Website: slack
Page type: account-dashboard
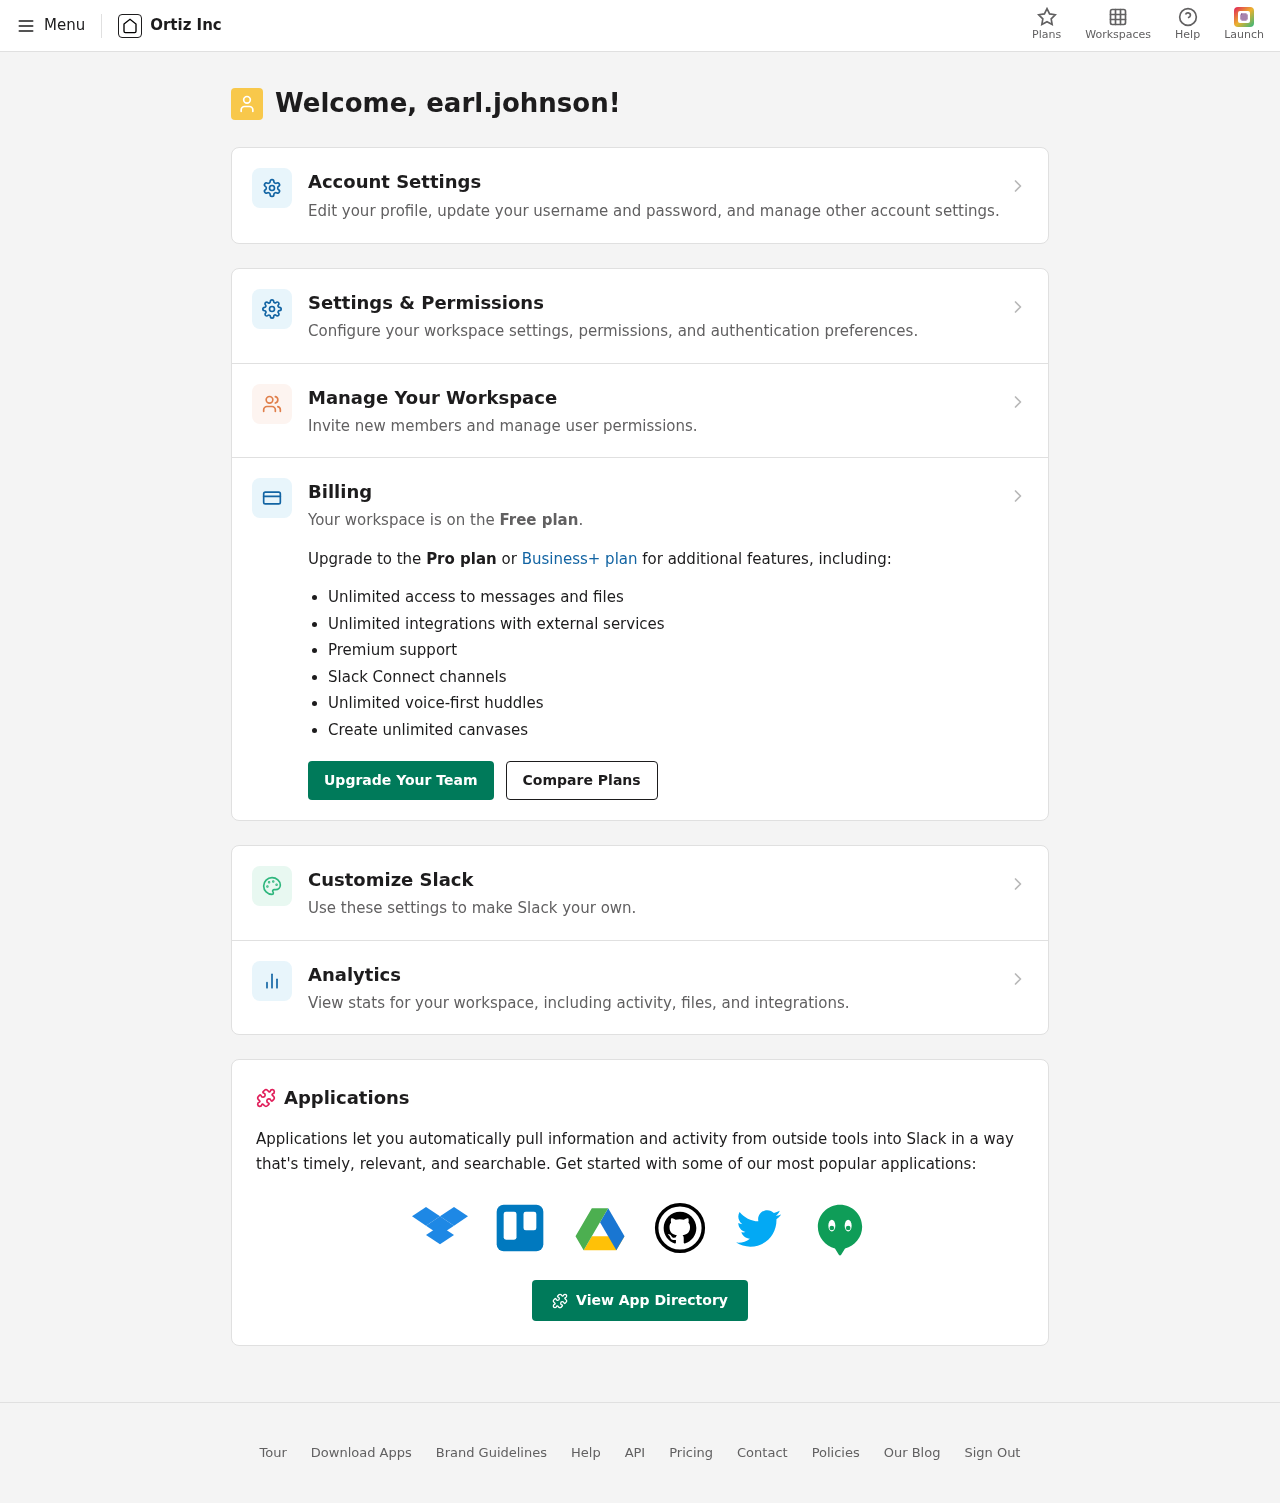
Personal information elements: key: PII_COMPANY
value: Ortiz Inc
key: PII_LOGIN_USERNAME
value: earl.johnson